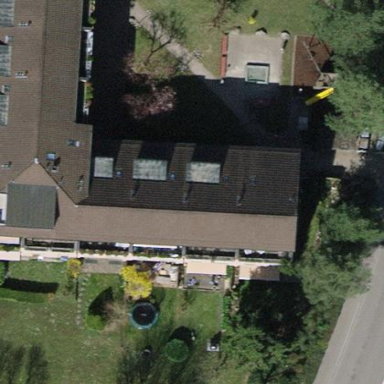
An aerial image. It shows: Apartment building with tile roof.